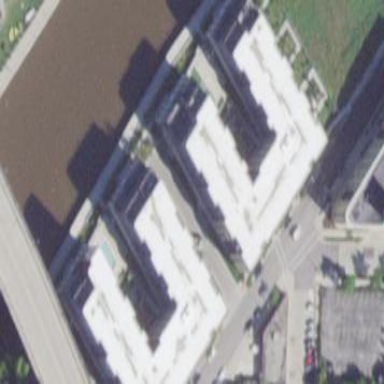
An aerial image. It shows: Building consisting of apartments.